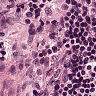
Metastatic tissue present: no